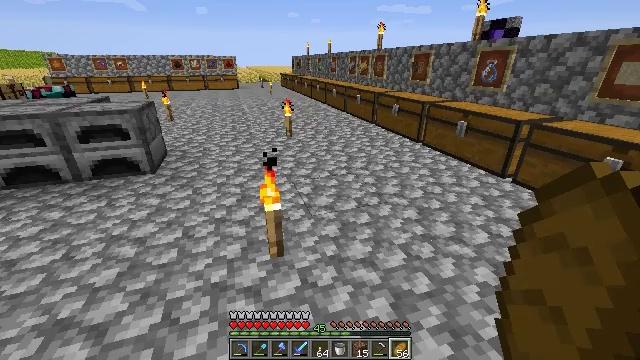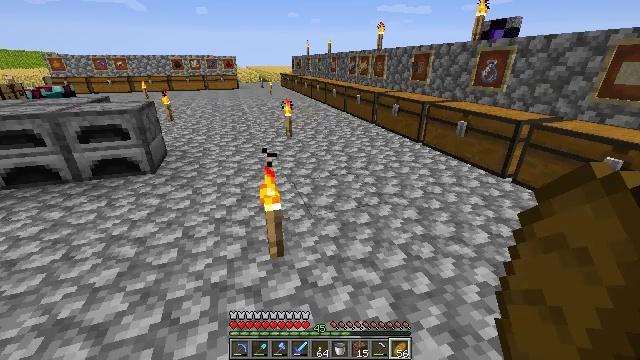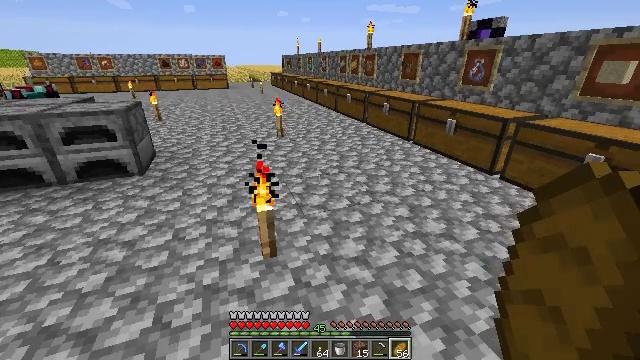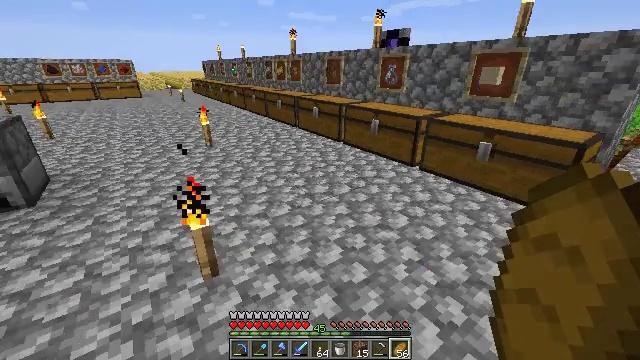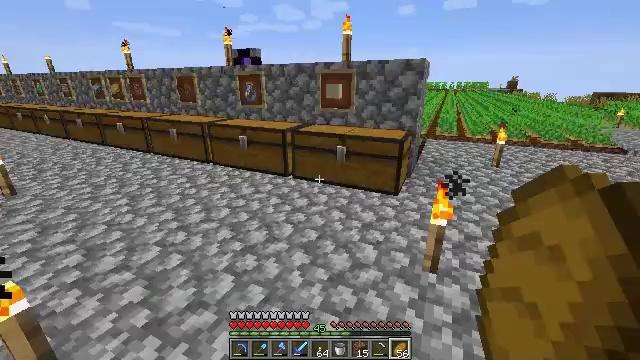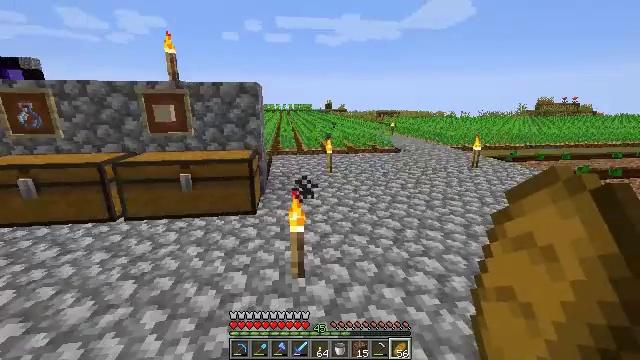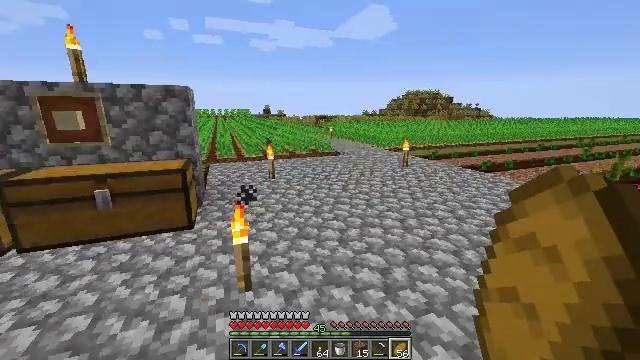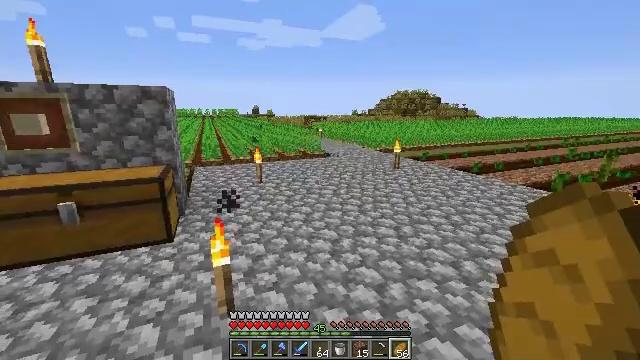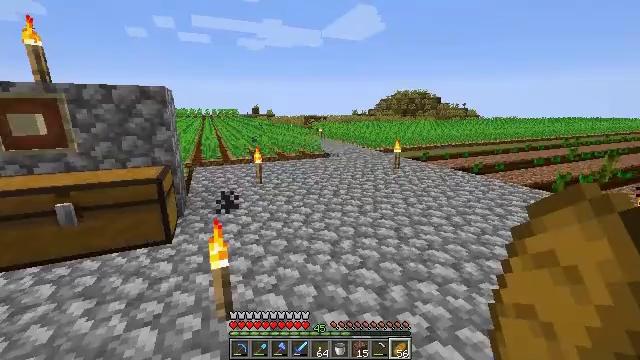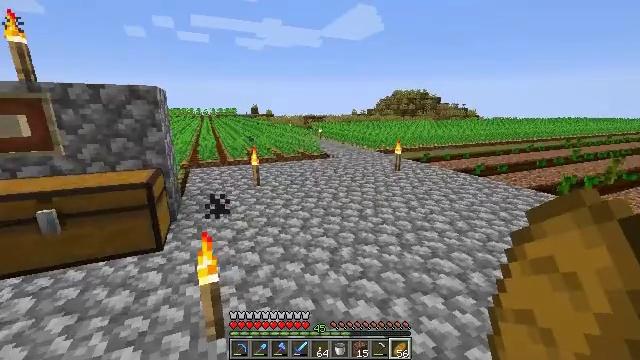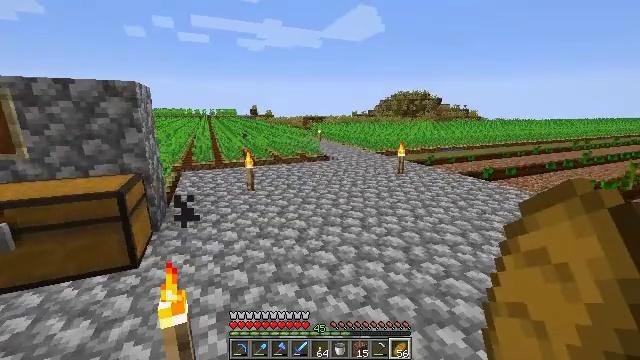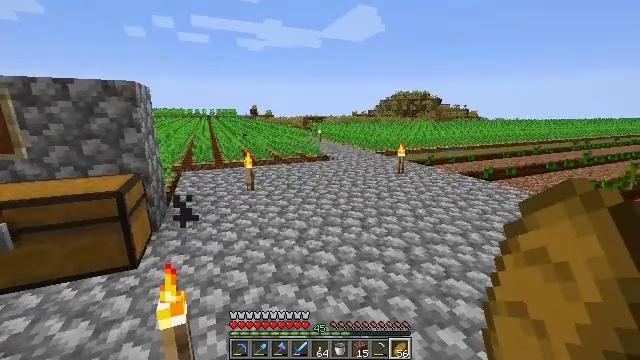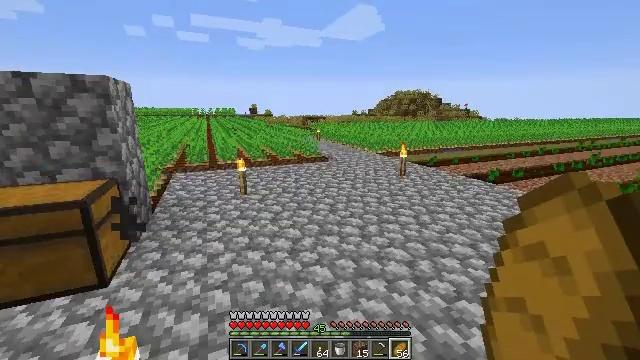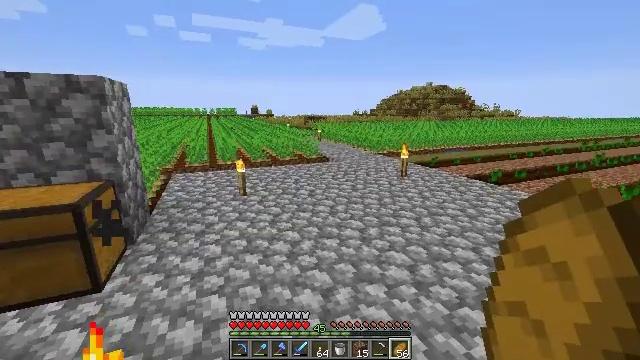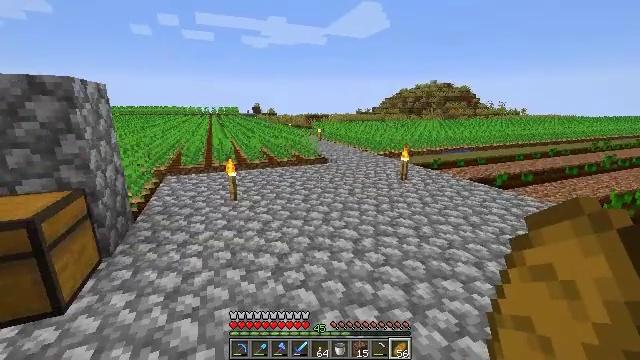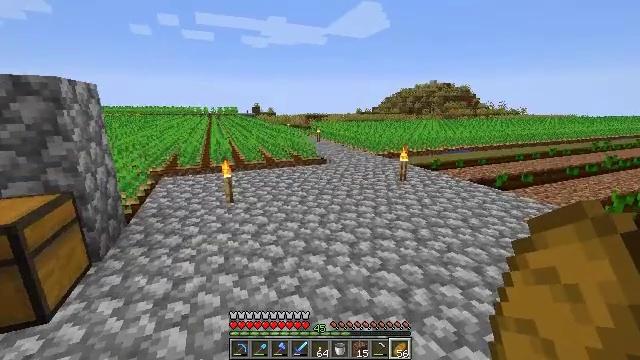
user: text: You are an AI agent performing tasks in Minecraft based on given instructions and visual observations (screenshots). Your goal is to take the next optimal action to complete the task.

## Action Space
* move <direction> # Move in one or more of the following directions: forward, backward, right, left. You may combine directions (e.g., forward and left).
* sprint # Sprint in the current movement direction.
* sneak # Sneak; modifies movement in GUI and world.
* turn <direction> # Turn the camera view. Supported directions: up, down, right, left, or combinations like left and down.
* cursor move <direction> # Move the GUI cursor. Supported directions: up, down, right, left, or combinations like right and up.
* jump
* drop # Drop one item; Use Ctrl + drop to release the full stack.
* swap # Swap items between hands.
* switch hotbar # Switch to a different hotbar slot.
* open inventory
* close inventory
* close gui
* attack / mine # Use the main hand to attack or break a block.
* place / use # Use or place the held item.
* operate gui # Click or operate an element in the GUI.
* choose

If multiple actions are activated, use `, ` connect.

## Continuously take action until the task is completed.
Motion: motion action
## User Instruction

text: Attack the lime bed to recycle it.
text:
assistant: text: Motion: no_op
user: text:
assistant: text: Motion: turn right
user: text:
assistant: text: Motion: turn right and up
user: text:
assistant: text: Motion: turn right and up
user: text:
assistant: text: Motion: turn right and up
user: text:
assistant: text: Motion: move forward, turn right and up
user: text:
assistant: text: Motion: move forward, turn right
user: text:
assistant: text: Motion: move forward
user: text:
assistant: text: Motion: move forward
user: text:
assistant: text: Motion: move forward
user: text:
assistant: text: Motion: move forward
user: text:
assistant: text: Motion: move forward and move right
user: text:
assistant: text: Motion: move forward and move right
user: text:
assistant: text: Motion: move forward and move right
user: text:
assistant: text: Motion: move forward and move right
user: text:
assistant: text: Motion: move forward and move right
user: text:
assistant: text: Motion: move forward and move right
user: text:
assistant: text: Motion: move forward and move right
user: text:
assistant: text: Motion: move forward and move right
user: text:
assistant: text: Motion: move forward
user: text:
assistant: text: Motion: move forward
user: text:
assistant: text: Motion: move forward
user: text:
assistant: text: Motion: move forward
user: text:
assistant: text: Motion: move forward
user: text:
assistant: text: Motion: move forward
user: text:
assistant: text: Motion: move forward, turn left
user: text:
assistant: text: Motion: move forward, turn left and down
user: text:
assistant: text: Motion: move forward, turn left
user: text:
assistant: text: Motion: move forward, turn left
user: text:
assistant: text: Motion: move forward, turn left